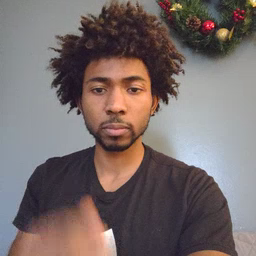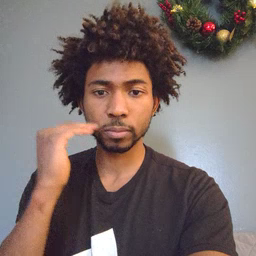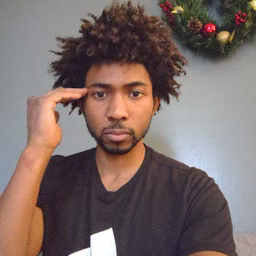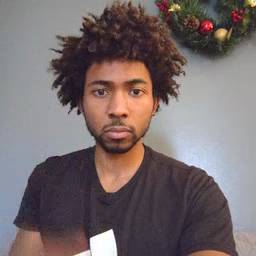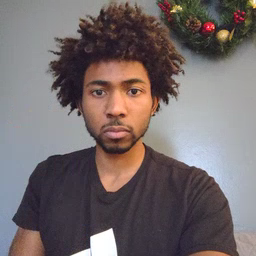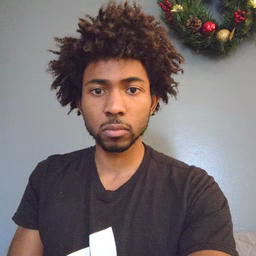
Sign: head